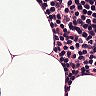
Metastatic tissue present: no